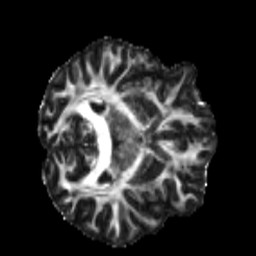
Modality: FA
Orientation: axial
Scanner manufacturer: siemens
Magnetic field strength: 3 T
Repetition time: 4 s
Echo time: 0.0594 s